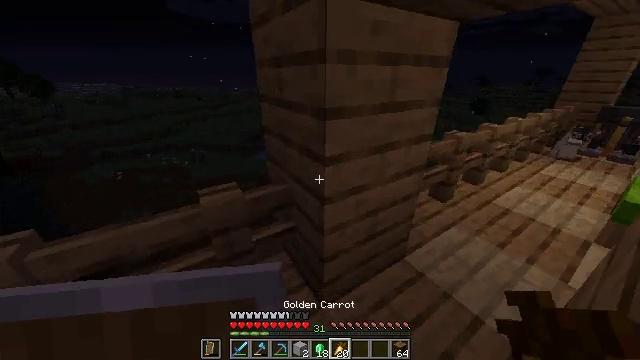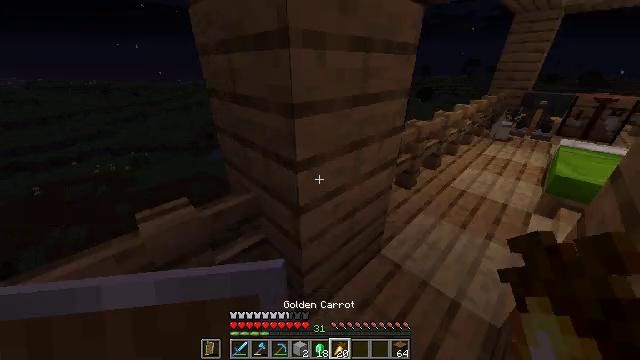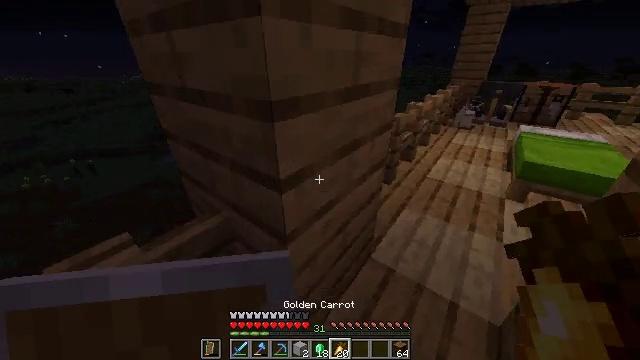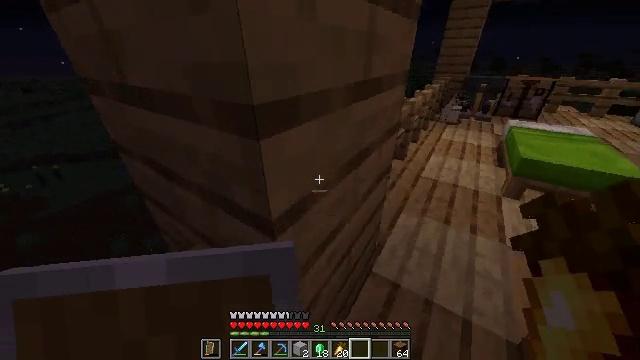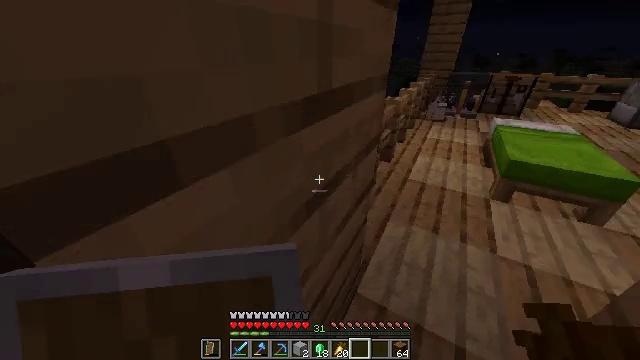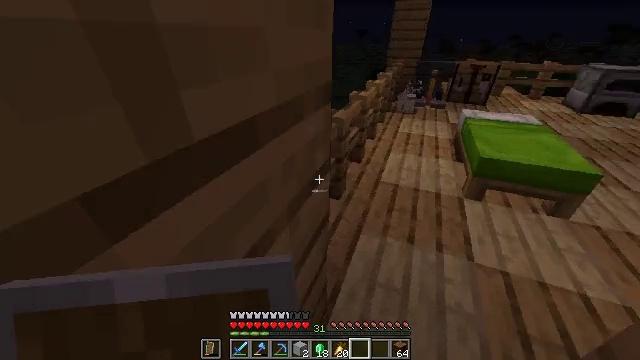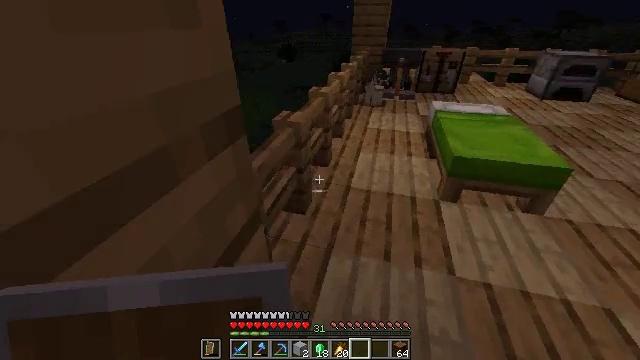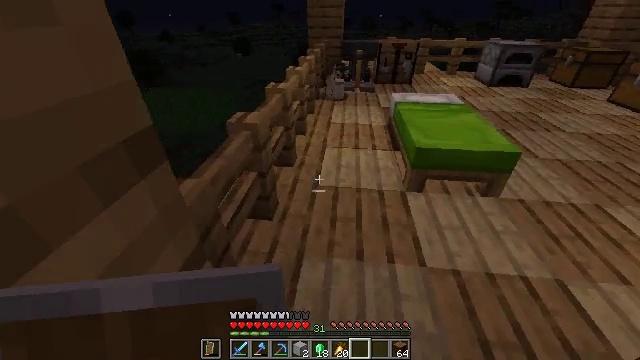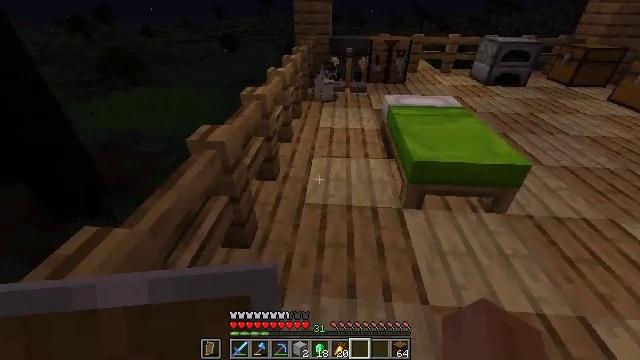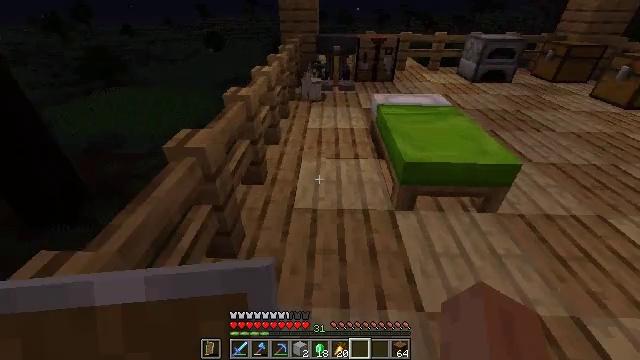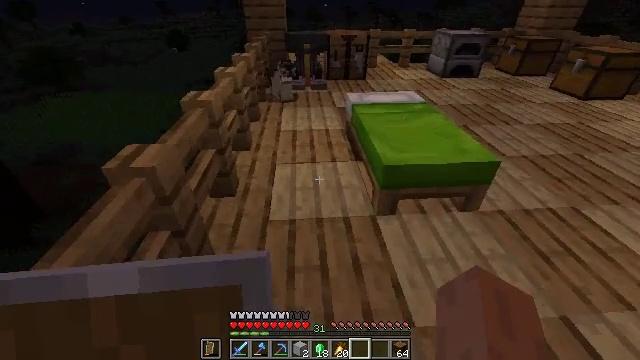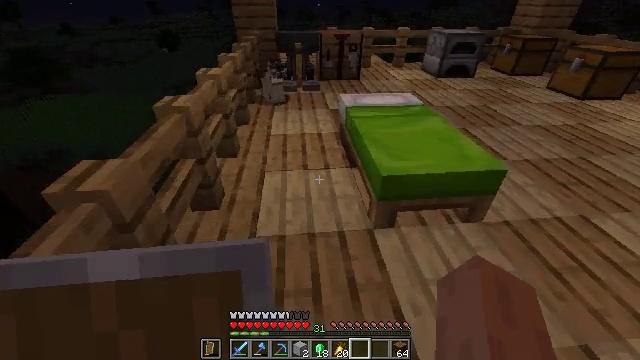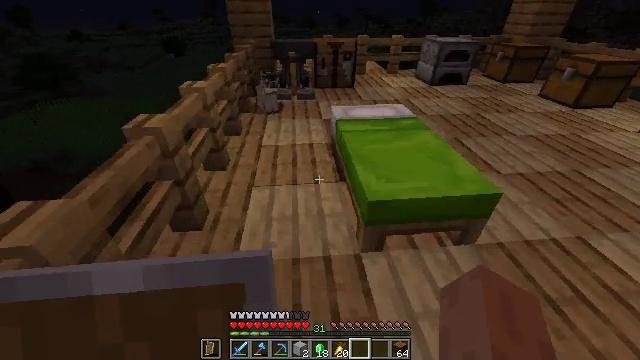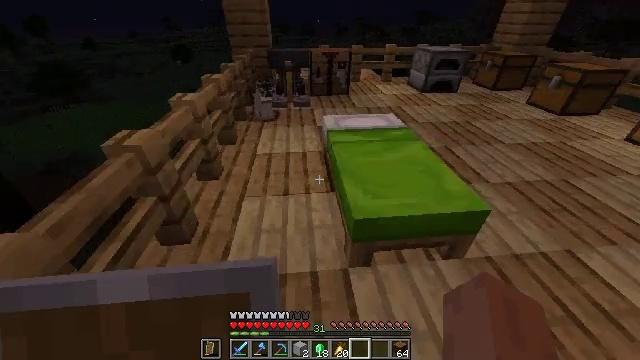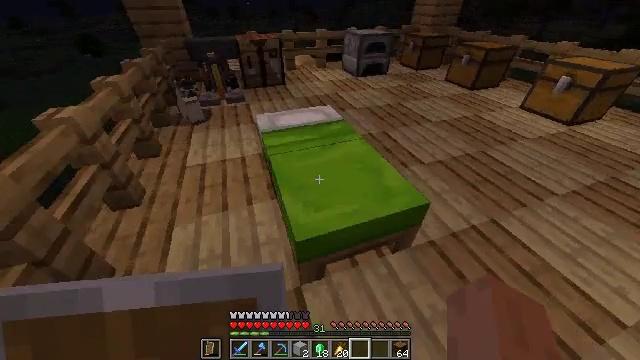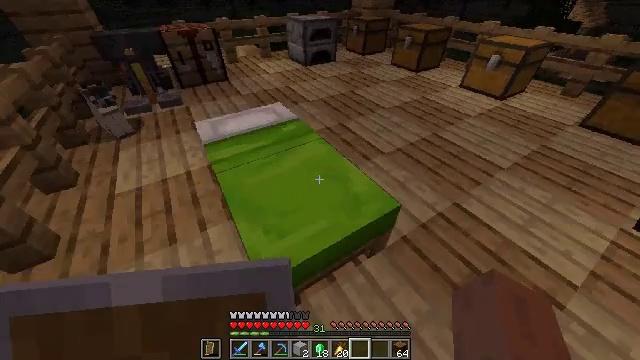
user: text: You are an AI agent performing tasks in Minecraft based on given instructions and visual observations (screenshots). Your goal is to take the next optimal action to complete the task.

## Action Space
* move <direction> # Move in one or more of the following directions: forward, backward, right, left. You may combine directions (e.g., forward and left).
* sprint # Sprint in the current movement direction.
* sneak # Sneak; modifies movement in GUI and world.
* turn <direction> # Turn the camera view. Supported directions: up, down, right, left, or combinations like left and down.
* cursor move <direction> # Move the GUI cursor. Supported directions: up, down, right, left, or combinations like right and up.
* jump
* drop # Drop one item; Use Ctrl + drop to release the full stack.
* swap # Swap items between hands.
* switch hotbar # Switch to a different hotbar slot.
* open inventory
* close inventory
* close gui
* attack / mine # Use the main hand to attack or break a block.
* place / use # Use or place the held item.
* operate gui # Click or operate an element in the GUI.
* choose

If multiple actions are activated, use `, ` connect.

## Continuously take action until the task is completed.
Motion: motion action
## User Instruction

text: Remove a shield from the inventory.
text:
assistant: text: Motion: move forward, turn right and down
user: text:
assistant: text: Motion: move forward, turn right and down
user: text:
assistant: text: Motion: move forward, turn right and down
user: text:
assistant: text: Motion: move forward, turn right
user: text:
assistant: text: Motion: move forward, sprint, turn right and down
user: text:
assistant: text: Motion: move forward, sprint, turn right
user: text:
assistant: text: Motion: move forward, sprint, turn right and down
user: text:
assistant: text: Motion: move forward, sprint, turn right
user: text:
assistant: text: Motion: move forward, sprint, turn right
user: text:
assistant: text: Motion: move forward, sprint, turn right
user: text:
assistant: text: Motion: move forward and move right, sprint, turn right
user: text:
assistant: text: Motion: move forward and move right, sprint
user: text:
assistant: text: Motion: move forward and move right, sprint
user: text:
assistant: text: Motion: move forward, sprint, turn right and down
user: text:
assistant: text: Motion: move forward, sprint, turn right and down, use / place
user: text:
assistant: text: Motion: move forward, sprint, use / place
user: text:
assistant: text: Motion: move forward, use / place
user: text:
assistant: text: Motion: use / place
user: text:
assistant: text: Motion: no_op
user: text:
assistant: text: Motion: turn down
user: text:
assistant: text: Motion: turn left and down
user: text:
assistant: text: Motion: open gui
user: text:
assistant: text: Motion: cursor move left and down
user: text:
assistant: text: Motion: cursor move left and down
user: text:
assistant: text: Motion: cursor move left and down
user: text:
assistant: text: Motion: no_op
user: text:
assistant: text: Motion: no_op
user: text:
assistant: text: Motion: no_op
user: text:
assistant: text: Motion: no_op
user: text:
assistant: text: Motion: cursor move up